Field crop: tomato
Growth stage: 2
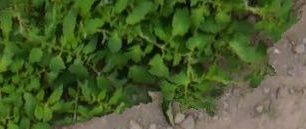
Species: tomato